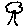
Label: tree